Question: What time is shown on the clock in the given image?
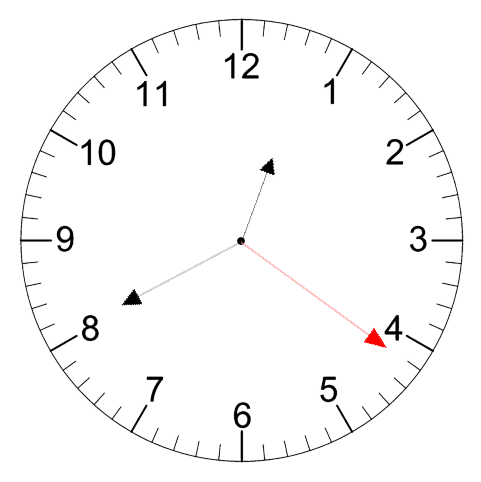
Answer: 12:40:21